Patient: sex M, age 55
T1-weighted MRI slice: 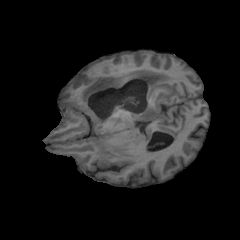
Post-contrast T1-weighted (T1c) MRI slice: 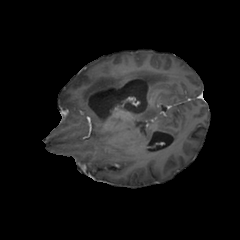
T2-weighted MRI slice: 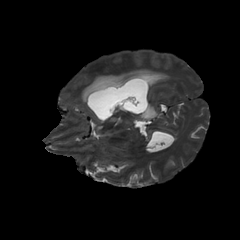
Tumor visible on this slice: yes
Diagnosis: Glioblastoma, IDH-wildtype
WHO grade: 4